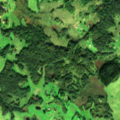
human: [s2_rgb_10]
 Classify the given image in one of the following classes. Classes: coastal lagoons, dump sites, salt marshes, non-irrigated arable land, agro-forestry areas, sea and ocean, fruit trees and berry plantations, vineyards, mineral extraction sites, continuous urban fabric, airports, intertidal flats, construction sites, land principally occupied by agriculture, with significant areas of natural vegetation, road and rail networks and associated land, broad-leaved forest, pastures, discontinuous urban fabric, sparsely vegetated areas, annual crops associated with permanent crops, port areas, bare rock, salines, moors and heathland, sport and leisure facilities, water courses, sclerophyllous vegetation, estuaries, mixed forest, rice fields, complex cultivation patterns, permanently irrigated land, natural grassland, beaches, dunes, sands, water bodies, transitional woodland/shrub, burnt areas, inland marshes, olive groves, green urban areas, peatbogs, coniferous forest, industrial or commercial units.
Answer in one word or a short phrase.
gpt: complex cultivation patterns, land principally occupied by agriculture, with significant areas of natural vegetation